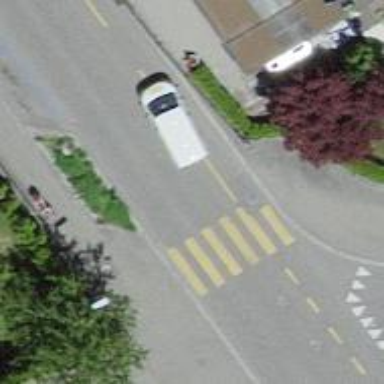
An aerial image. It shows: Zebra crossing on the road.